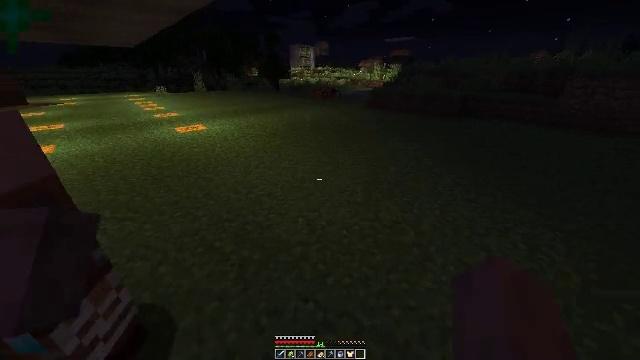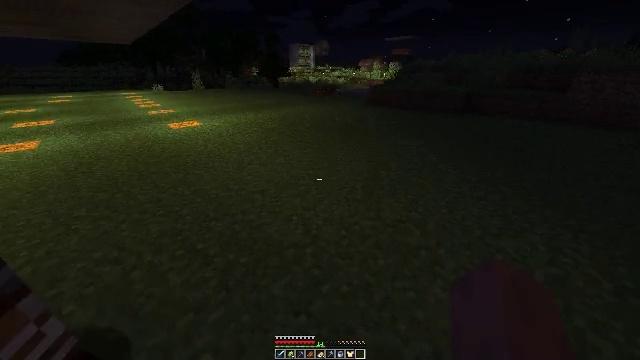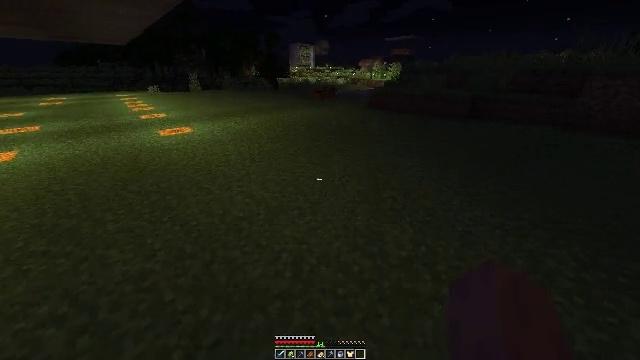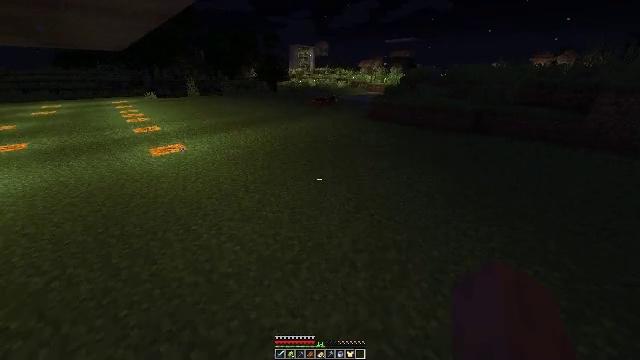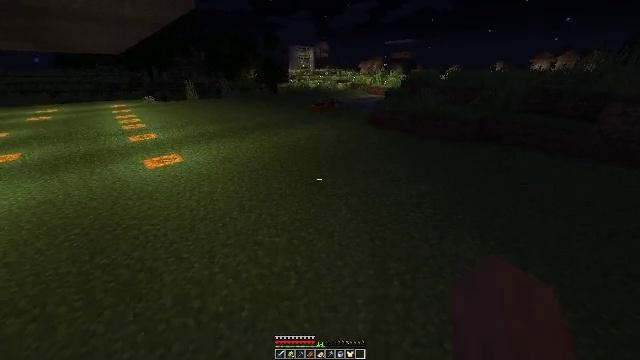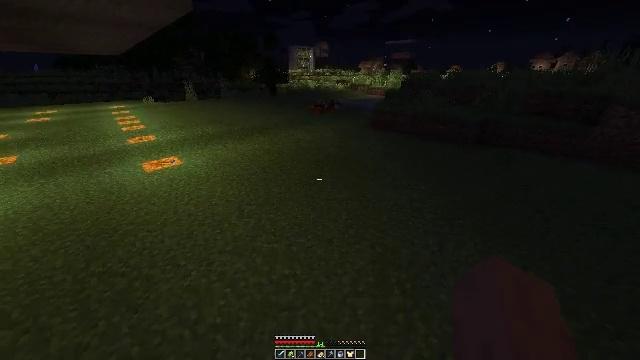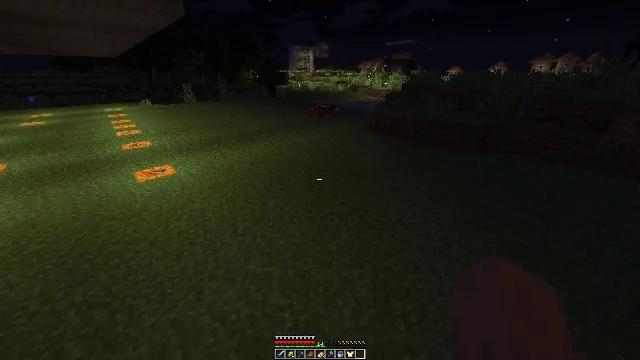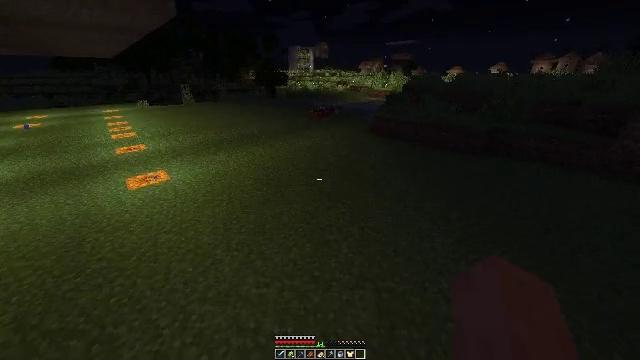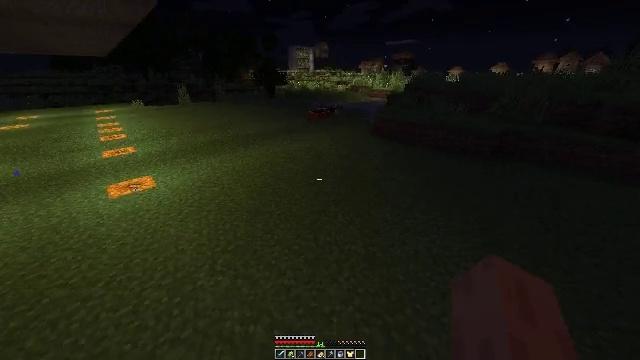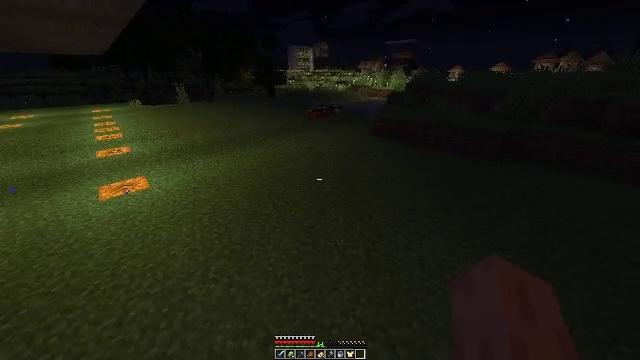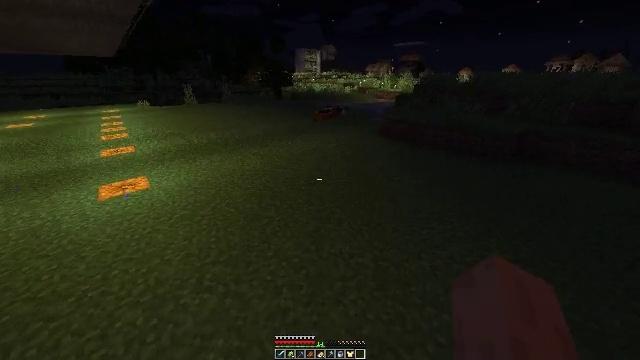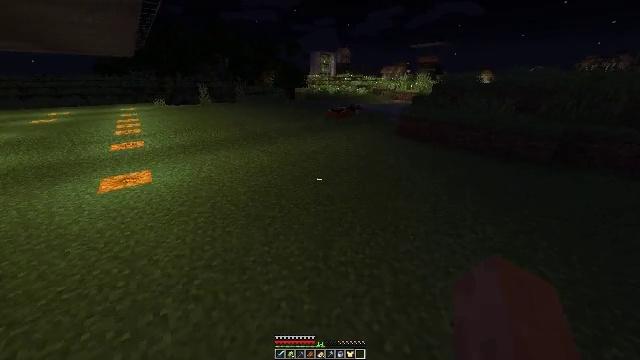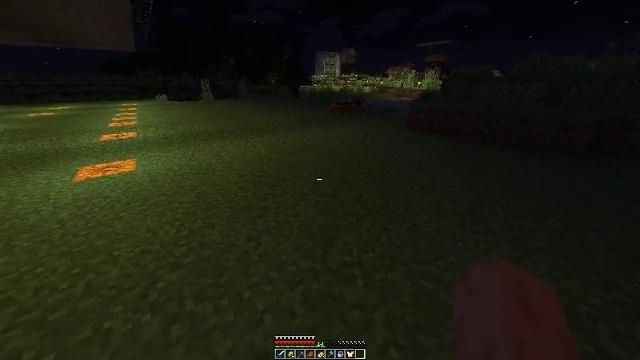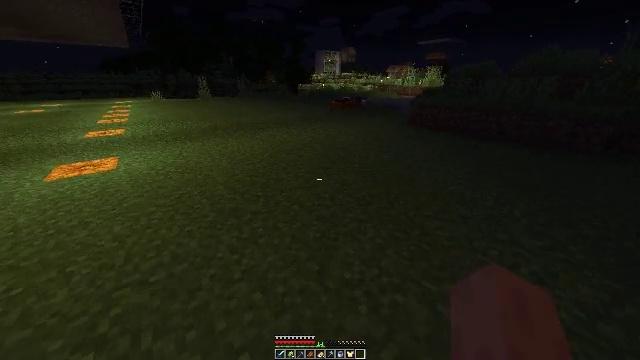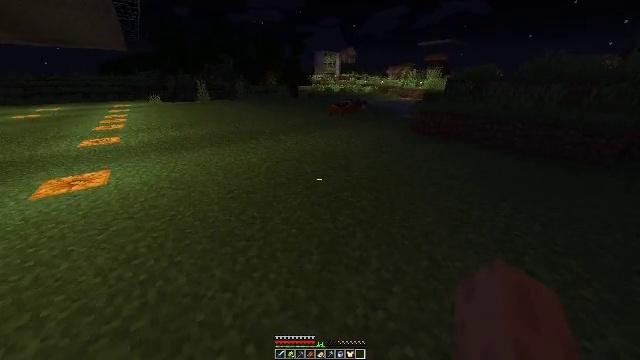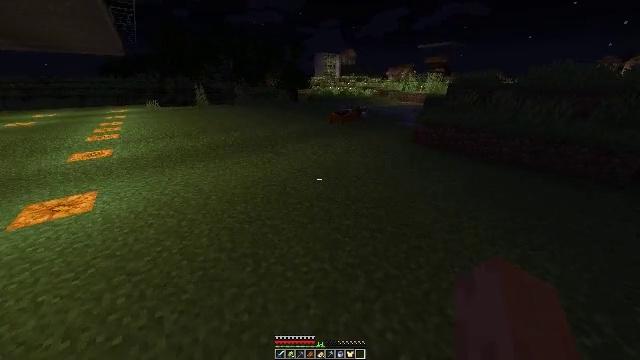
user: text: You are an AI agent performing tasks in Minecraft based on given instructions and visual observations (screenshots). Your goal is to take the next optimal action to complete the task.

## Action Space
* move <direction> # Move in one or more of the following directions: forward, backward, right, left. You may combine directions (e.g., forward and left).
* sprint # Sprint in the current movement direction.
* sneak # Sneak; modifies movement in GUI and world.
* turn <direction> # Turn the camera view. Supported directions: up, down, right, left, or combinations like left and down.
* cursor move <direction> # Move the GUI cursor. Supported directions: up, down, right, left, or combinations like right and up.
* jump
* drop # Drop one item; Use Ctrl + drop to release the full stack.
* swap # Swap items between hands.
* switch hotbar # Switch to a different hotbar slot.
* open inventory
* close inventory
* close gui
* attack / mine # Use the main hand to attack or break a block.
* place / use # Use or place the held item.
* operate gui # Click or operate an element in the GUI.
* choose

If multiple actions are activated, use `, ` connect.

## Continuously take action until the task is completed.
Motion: motion action
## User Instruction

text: Break the orange bed to collect it.
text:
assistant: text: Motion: move forward
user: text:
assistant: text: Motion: move forward, jump
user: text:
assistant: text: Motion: move forward, jump
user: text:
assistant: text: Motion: move forward, jump
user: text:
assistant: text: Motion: move forward, jump
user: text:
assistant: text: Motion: move forward, jump
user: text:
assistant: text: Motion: move forward
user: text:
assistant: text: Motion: move forward
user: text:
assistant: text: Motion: move forward
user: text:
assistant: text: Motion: move forward, turn left
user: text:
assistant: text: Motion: move forward, turn left
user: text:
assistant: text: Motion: move forward, turn left
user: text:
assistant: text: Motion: move forward, jump
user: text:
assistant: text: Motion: move forward, jump
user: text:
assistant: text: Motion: move forward, jump
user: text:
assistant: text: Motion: move forward, jump
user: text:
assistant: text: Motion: move forward, jump
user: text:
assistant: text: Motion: move forward
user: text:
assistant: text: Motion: move forward
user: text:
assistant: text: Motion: move forward
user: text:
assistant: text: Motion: move forward
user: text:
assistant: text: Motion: move forward
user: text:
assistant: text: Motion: move forward
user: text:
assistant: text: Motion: move forward
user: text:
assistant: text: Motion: move forward
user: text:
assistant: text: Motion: move forward
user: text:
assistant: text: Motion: move forward
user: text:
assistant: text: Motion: move forward
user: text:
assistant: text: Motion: move forward, turn left and down
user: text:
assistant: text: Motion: move forward, turn left and down